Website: home-depot
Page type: customer-info-address
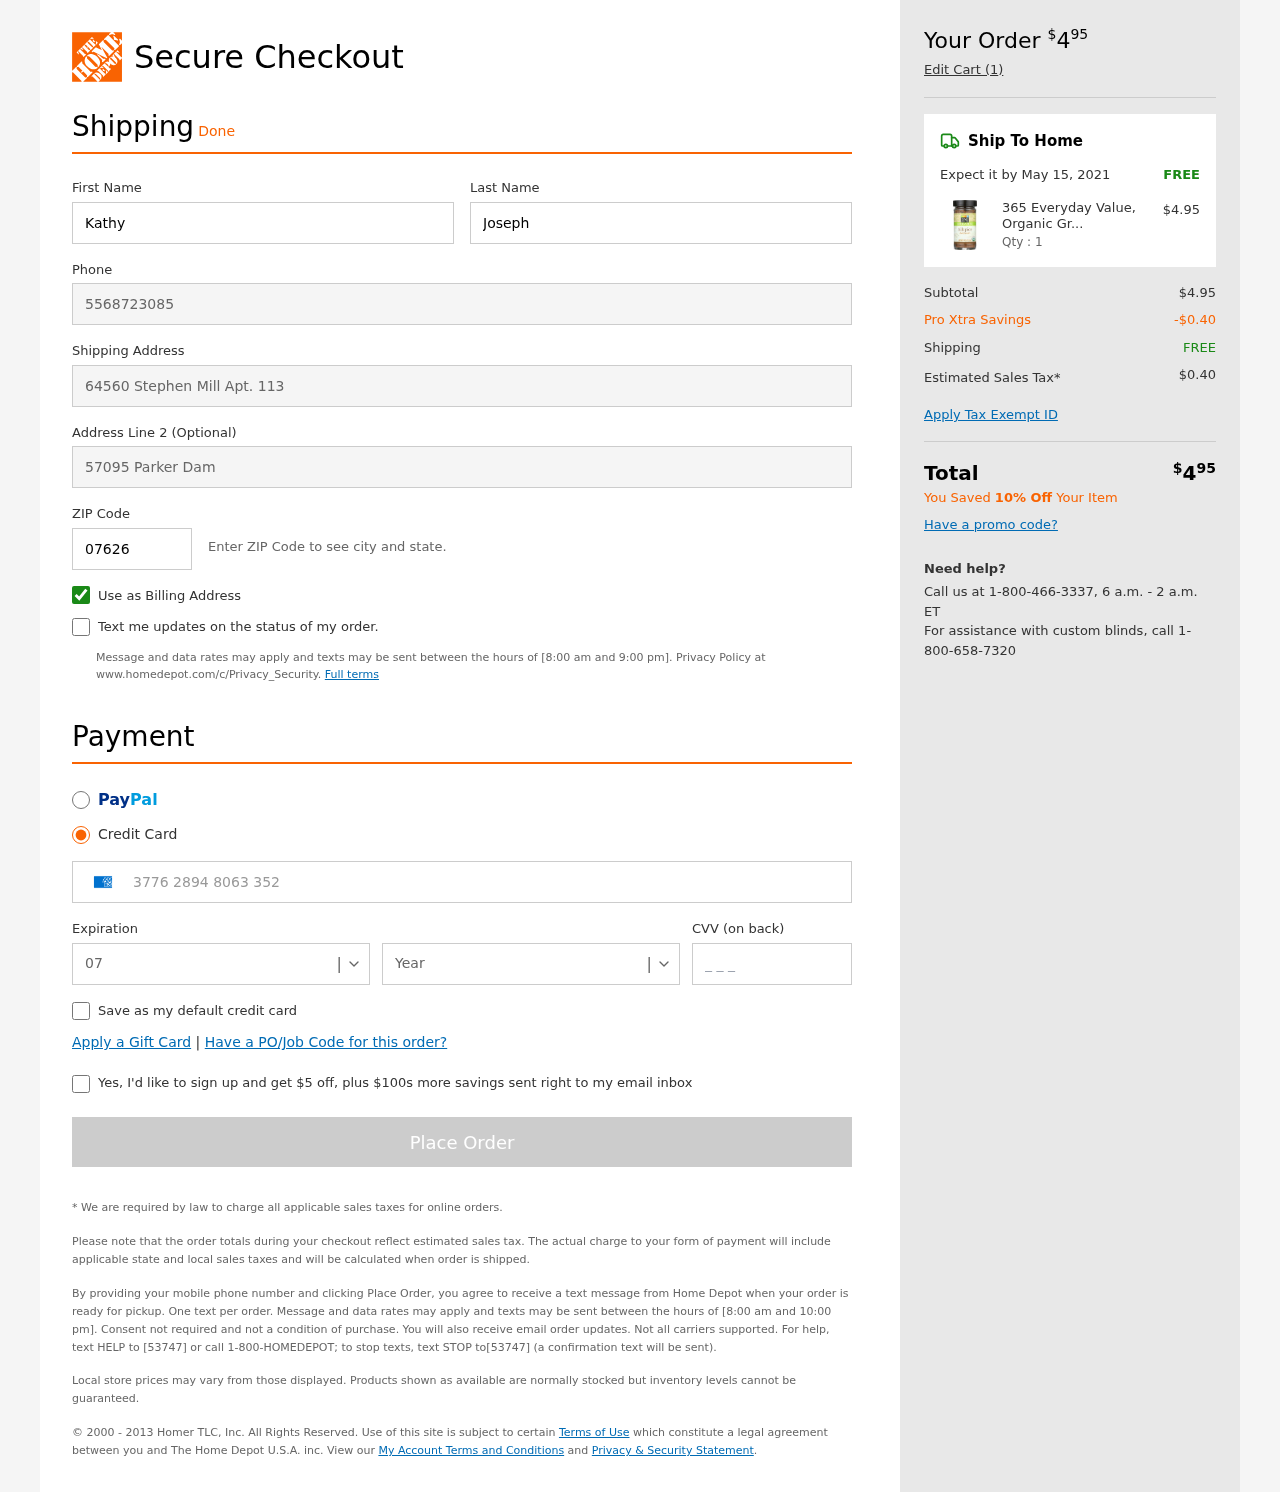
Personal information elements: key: PII_CARD_CVV
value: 1862
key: PII_CARD_EXPIRY_MONTH
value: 07
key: PII_CARD_EXPIRY_YEAR
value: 27
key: PII_CARD_NUMBER
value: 3776 2894 8063 352
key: PII_FIRSTNAME
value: Kathy
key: PII_LASTNAME
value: Joseph
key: PII_PHONE
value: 5568723085
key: PII_POSTCODE
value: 07626
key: PII_STREET
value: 64560 Stephen Mill Apt. 113
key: PII_STREET2
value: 57095 Parker Dam
Product elements: key: PRODUCT1_NAME
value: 365 Everyday Value, Organic Ground Allspice, 1.83 oz
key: PRODUCT1_PRICE
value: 4.95
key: PRODUCT1_QUANTITY
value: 1
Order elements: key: ORDER_TOTAL
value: $495
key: ORDER_NUM_ITEMS
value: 1
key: ORDER_DELIVERY_DATE
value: May 15, 2021
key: ORDER_SHIPPING_COST
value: FREE
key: ORDER_SUBTOTAL
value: $4.95
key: ORDER_DISCOUNT
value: -$0.40
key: ORDER_SHIPPING_COST2
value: FREE
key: ORDER_TAX
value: $0.40
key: ORDER_TOTAL2
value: $495
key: ORDER_SAVINGS_MESSAGE
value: You Saved 10% Off Your Item